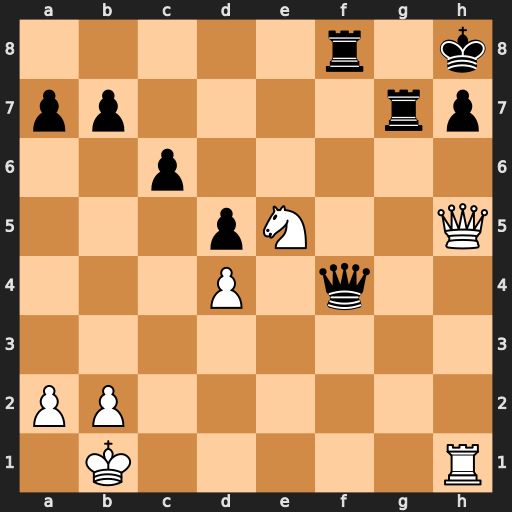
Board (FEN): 5r1k/pp4rp/2p5/3pN2Q/3P1q2/8/PP6/1K5R
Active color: w
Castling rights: -
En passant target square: -
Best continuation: Ng6+ Kg8 Nxf4